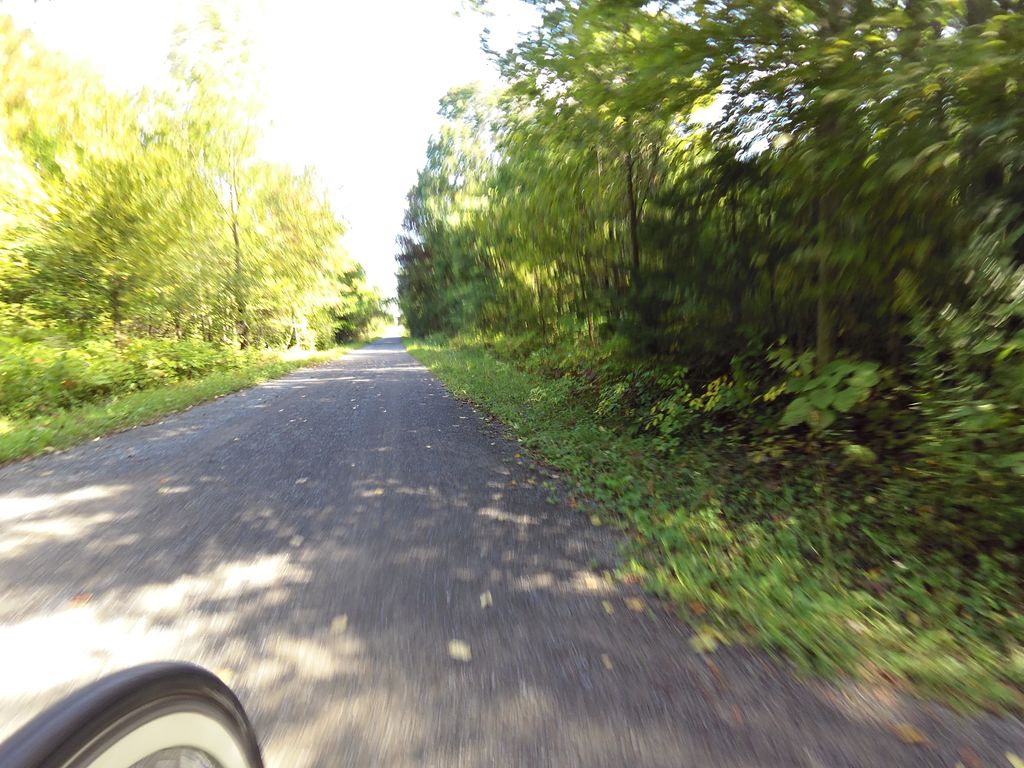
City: ottawa-gatineau